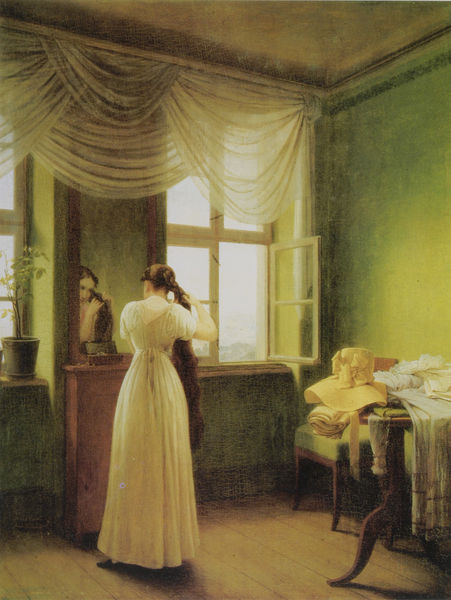
Titel: Vor dem Spiegel
Künstler: Georg Friedrich Kersting
Standort: Kiel
Institution: Kunsthalle
Schlagwörter: gemälde, schatten, weiß, gelb, grün, mädchen, ocker, abend, blume, blumen, braun, elegant, fenster, frau, frisur, glas, haar, hell, holz, hut, kleid, kleider, licht, mund, nase, ohr, raum, rücken, schwarz, stuhl, tisch, zimmer, ausblick, dame, gürtel, beige, hochformat, rock, schleife, jung, wand, arm, augen, falten, gesicht, kleidung, lang, stein, innenraum, möbel, spiegel, tischtuch, vorhang, öl, morgen, spiegelung, schlank, sonne, boden, figur, gewand, haare, interieur, stoff, stoffe, decke, nachthemd, saum, tochter, pflanze, locken, genre, vase, blumentopf, gleb, taille, topf, wellen, kommode, schrank, ecke, leiste, parkett, spiegelbild, studie, kamm, farbe, dielen, hocker, nacken, bonnard, ölgemälde, gardine, vorhänge, holzboden, zopf, schlafzimmer, tischchen, stube, kammer, ankleiden, faltenwurf, wände, flechten, offen, durchblick, morgentoilette, fensterrahmen, schönheit, dielenboden, betrachten, ausgehen, komode, sims, biedermeier, bürste, toilette, glasfenster, fensterbank, reflektion, blumenstock, fensterbrett, bürsten, garderobe, hochzeit, geöffnet, schatulle, holzfußboden, vertiko, volon, fein machen, fensterahmen, frisieren, kämmen, maria, schminken, schwind, stylen, aufregung, fesnter, unordnung, boudoir, nachtgewand, fesch, umziehen, weisses kleid, langes haar, ankleidezimmer, stores, stihl, fussobden, ausgehkleid, ffen, dmorgen, spielge, vorhaänge, stroes, traditipon, fertigmachen, kesting